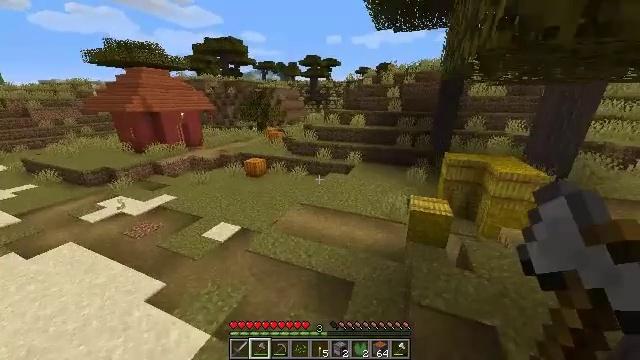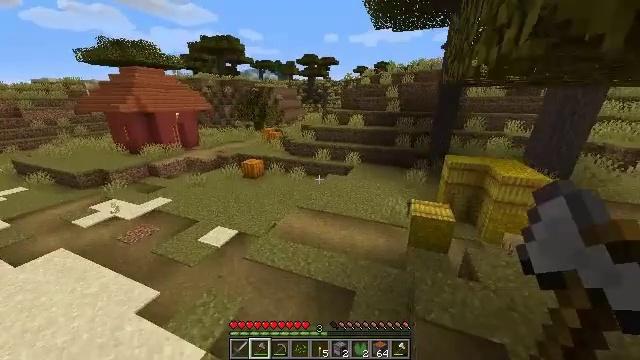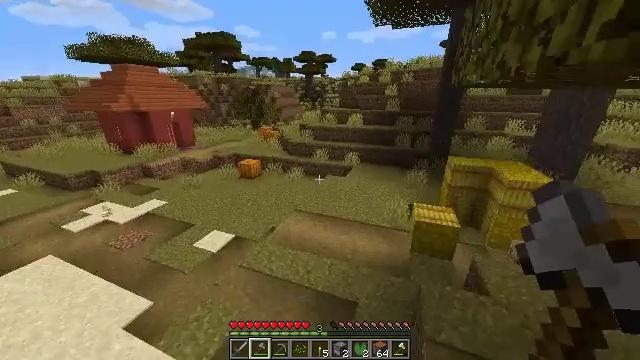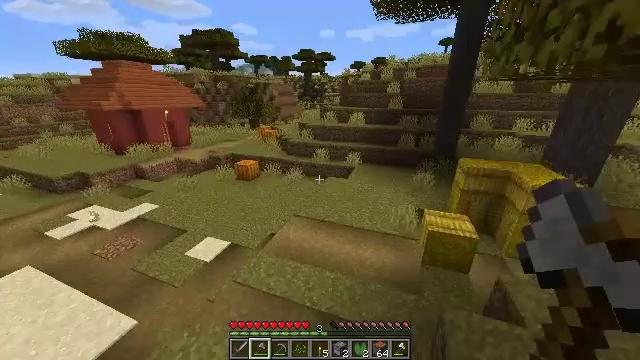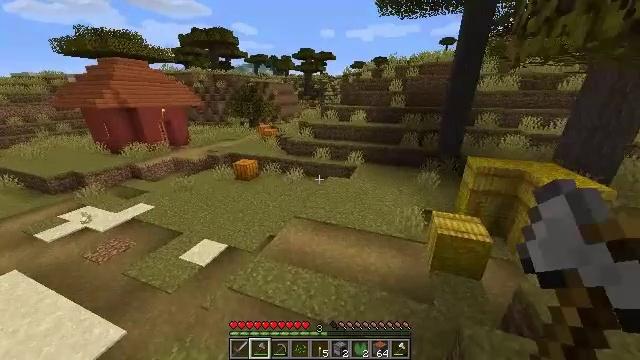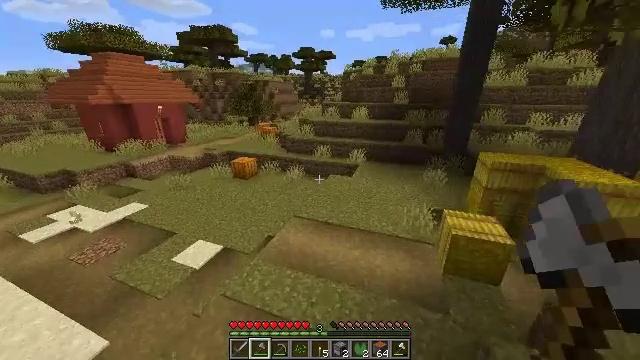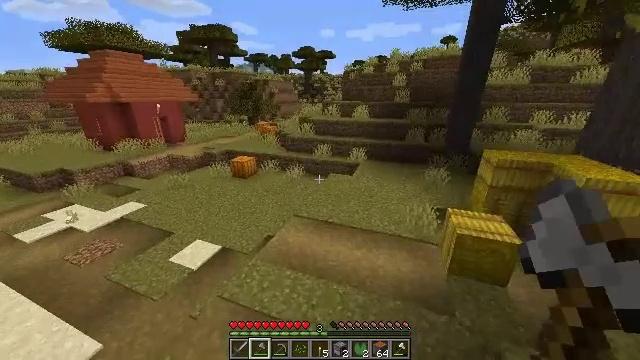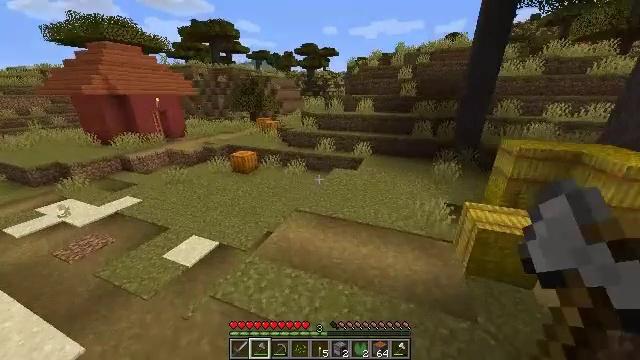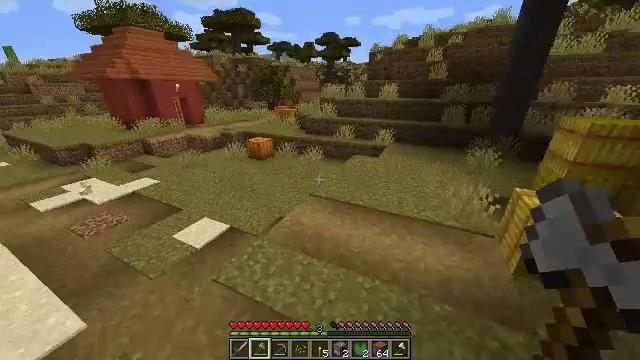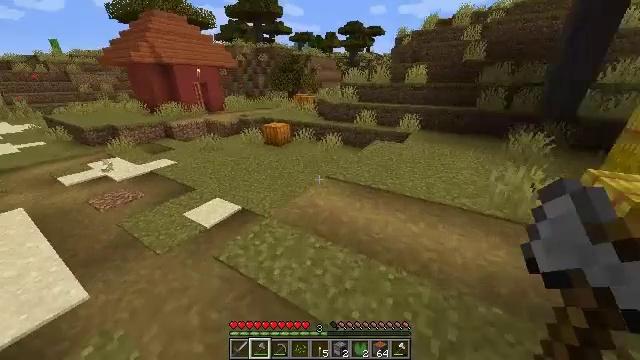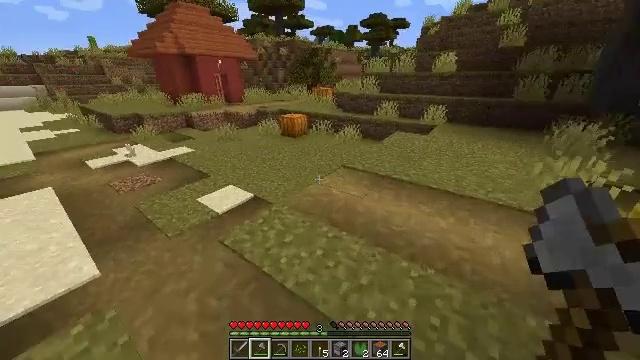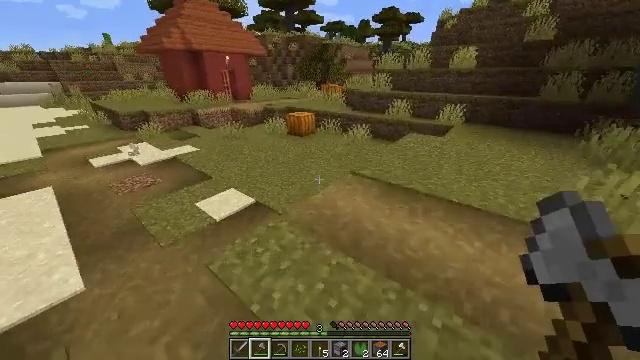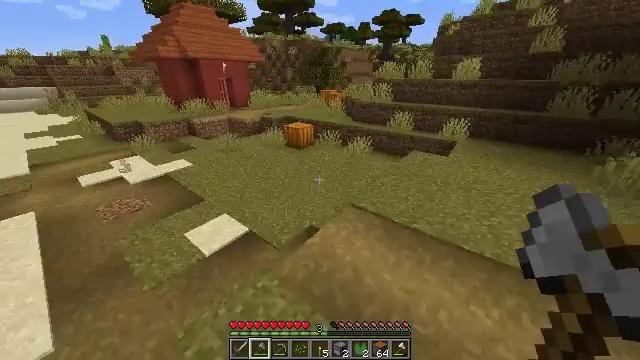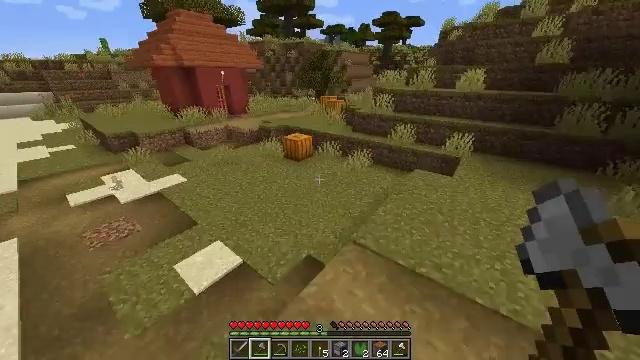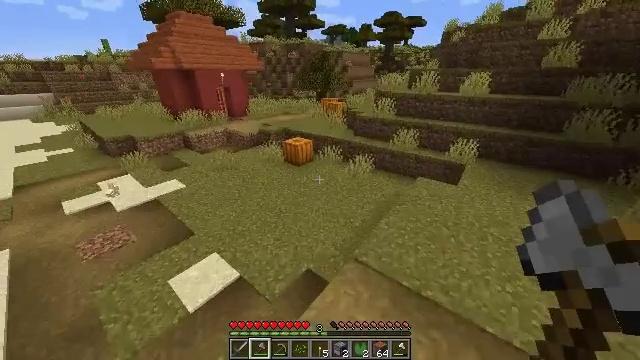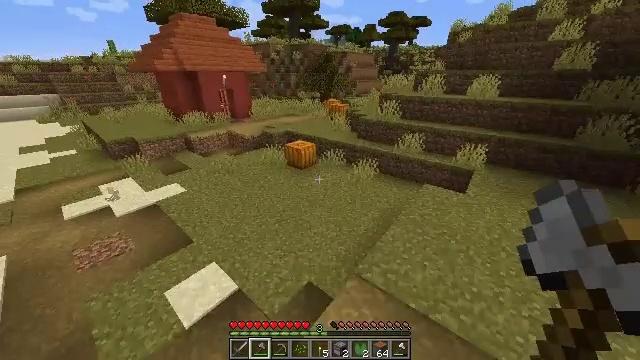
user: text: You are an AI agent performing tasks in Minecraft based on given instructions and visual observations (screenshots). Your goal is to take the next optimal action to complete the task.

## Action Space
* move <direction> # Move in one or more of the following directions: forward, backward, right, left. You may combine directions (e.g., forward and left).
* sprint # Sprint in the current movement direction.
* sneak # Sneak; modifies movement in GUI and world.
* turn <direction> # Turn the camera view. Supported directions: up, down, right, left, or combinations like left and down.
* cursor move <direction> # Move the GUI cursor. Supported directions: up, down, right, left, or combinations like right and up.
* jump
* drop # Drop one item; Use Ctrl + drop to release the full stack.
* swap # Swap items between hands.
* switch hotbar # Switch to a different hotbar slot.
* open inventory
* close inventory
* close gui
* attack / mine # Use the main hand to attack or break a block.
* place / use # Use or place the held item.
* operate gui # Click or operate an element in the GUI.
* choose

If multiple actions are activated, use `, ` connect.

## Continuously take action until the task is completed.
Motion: motion action
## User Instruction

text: Attack the pumpkin to gather it.
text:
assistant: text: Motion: move forward, jump
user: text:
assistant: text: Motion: move forward, jump
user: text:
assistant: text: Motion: move forward, jump
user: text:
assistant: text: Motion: move forward, jump
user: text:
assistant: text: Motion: move forward
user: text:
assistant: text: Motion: move forward
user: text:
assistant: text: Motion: move forward
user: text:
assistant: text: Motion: move forward, turn left and down, jump
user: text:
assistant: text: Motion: move forward, turn left and down, jump
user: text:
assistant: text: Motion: move forward, turn left, jump
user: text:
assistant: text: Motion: move forward, turn left, jump
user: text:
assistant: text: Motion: move forward, jump
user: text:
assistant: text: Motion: move forward, jump
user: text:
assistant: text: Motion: move forward, jump
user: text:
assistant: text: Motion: move forward, jump
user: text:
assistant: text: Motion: move forward, jump
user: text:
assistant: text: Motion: move forward
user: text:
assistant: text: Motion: move forward
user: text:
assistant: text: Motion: move forward
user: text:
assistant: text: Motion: move forward
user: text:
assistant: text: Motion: move forward
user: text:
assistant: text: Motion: move forward
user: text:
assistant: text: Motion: move forward, turn up
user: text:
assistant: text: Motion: move forward, turn up
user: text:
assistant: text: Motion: move forward, turn up
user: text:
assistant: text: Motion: move forward, turn up
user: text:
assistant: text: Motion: move forward
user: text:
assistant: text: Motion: move forward
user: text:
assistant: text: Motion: move forward
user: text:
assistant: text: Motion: move forward, attack / mine